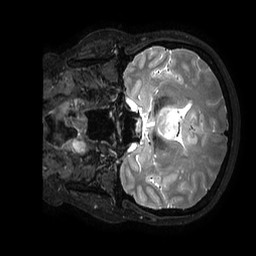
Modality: T2w
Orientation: coronal
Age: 59
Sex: female
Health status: ill
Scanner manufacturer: philips
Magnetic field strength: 3 T
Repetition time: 3.5 s
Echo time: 0.3 s